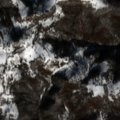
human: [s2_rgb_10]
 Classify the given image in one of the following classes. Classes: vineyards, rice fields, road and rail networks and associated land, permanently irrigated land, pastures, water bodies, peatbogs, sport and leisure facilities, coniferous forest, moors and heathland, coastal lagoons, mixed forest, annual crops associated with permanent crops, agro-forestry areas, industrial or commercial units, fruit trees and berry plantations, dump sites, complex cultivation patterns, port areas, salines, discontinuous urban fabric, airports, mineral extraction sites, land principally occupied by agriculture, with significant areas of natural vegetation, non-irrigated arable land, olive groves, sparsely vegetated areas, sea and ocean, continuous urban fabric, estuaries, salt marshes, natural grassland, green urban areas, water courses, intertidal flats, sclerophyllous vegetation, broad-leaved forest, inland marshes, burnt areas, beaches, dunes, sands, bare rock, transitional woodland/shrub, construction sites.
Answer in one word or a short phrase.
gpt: pastures, broad-leaved forest